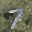
Label: 7